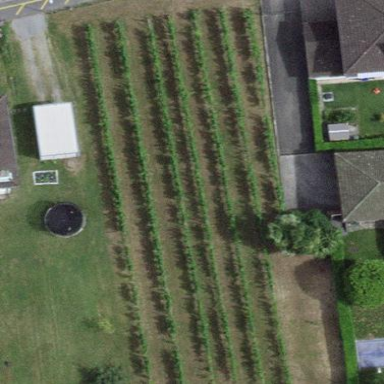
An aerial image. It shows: Vineyard.